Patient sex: M
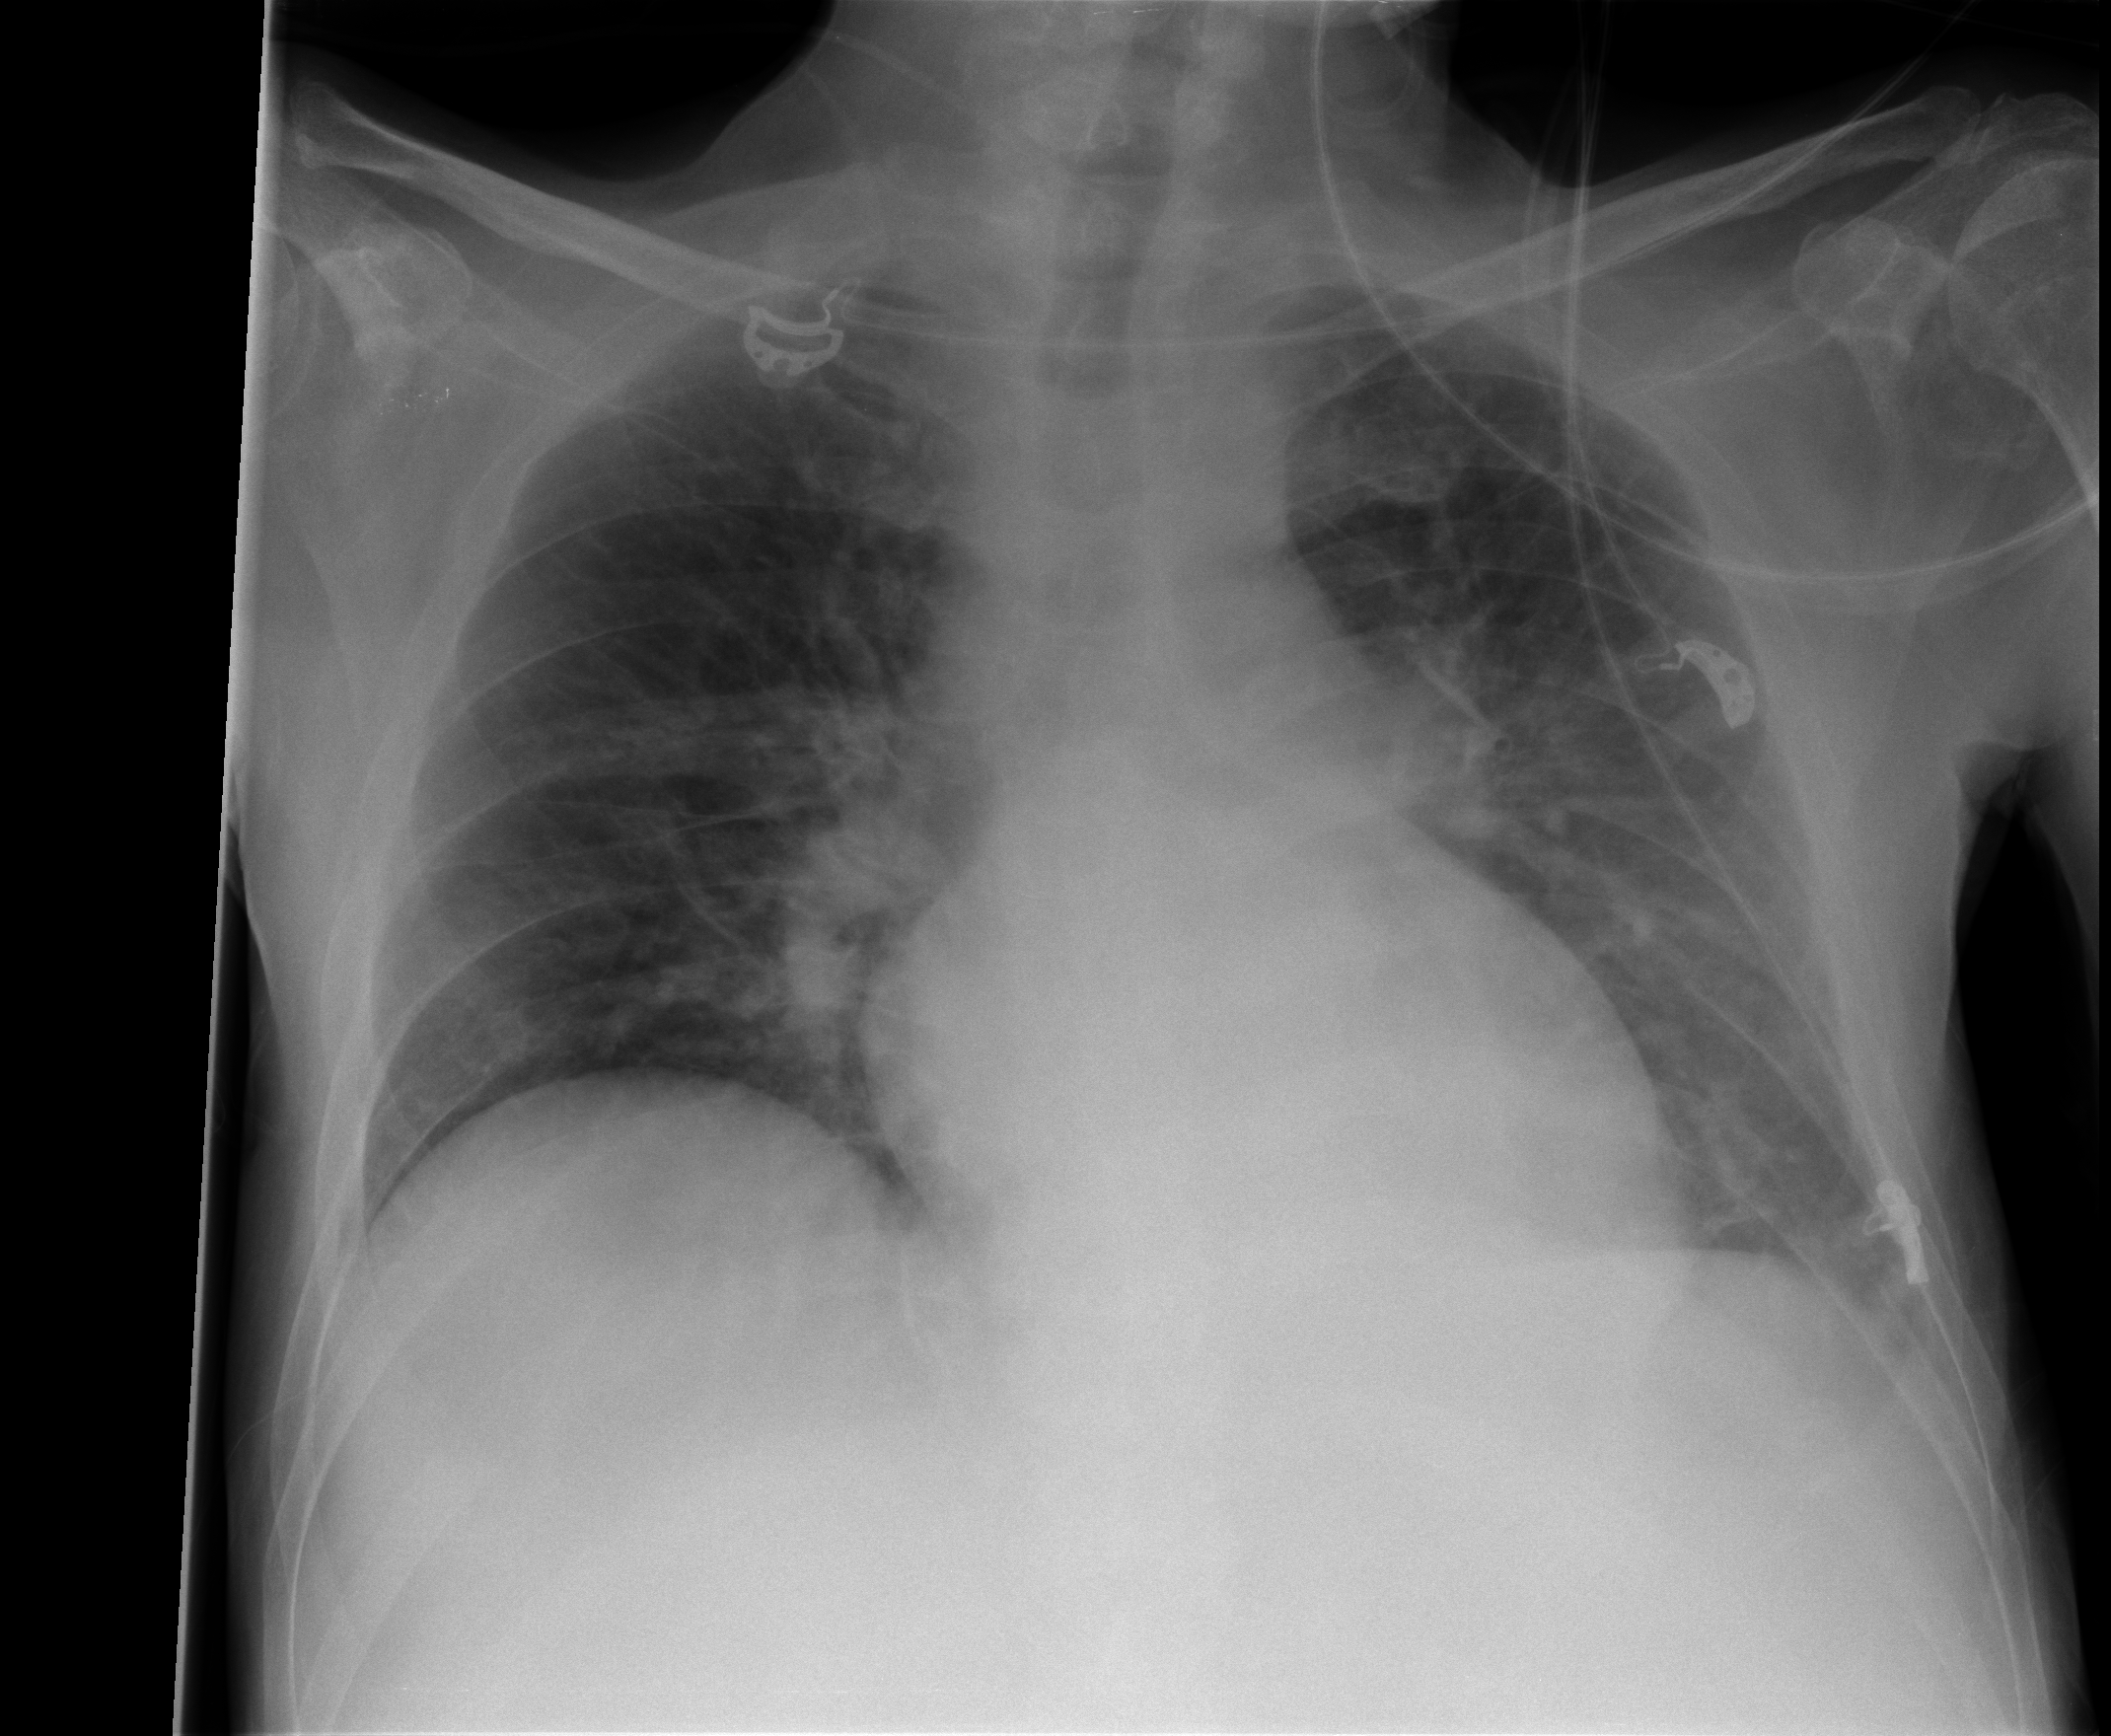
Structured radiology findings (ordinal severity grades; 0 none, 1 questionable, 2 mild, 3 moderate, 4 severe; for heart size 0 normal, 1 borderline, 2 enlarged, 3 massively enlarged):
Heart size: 0
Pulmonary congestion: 3
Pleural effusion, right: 2
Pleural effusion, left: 2
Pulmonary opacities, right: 0
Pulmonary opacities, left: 0
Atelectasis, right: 0
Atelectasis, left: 0